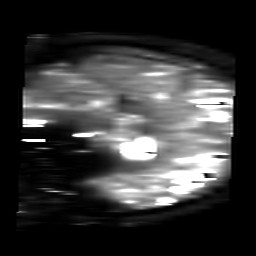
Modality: T2starmap
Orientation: sagittal
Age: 46
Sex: female
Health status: ill